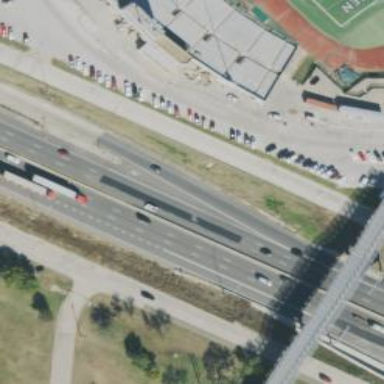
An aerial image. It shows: Asphalt motorway link.